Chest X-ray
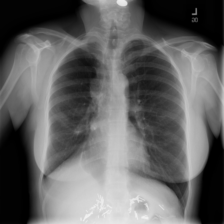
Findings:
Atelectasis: positive
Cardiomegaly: negative
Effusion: negative
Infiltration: negative
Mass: negative
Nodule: negative
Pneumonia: negative
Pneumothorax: negative
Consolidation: negative
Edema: negative
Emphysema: negative
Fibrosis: negative
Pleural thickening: negative
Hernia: negative